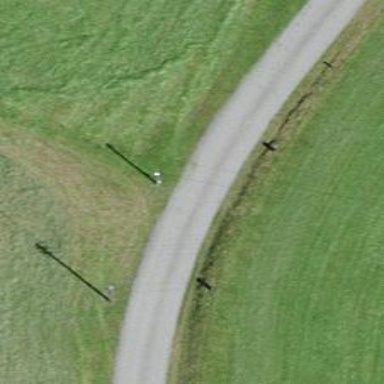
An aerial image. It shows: Unclassified paved road.